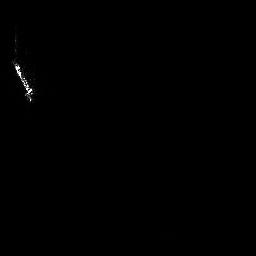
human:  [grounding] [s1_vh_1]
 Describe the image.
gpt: In the satellite image, there is  <ref>1 medium ship </ref> <box>[[3, 11, 12, 39, 0]]</box> located at top left.